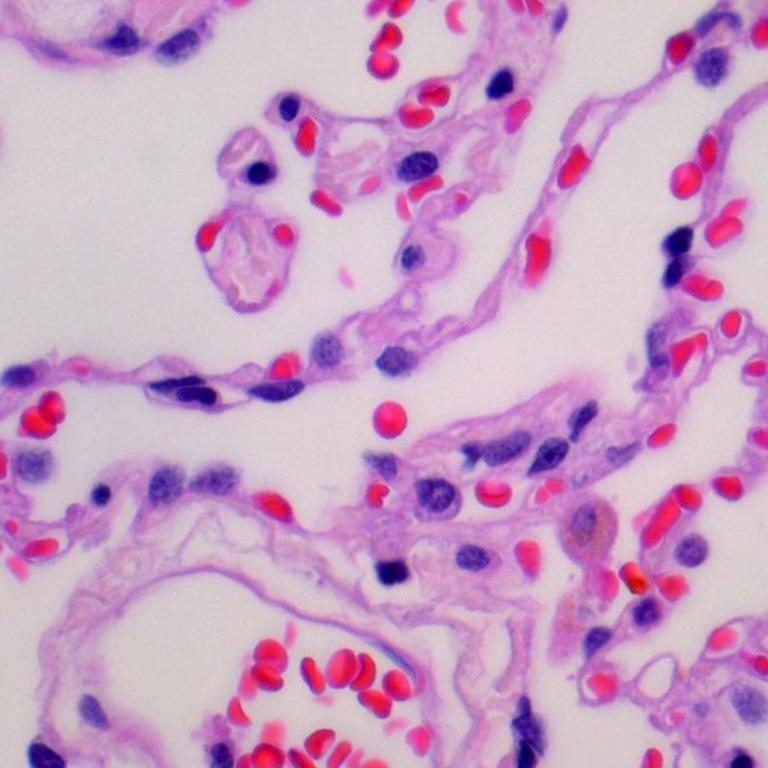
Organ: lung
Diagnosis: benign